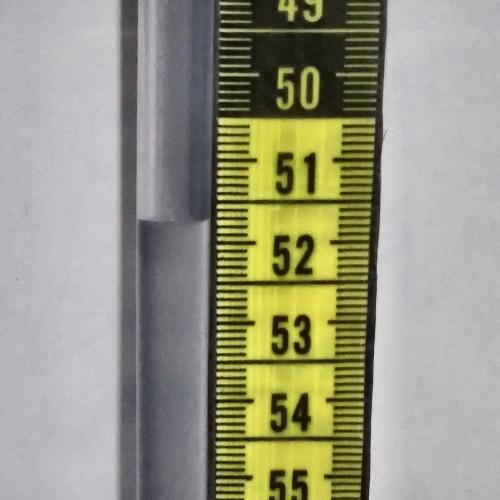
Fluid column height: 51.7 cm